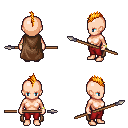
a pixel art fantasy rpg character, female body template, human, light skin, brown cape, red pants, light blonde mohawk hairstyle, bracelets, spear, four views (front, back, left, right), 2x2 character sprite sheet, small pixel art, hard edges, no anti-aliasing